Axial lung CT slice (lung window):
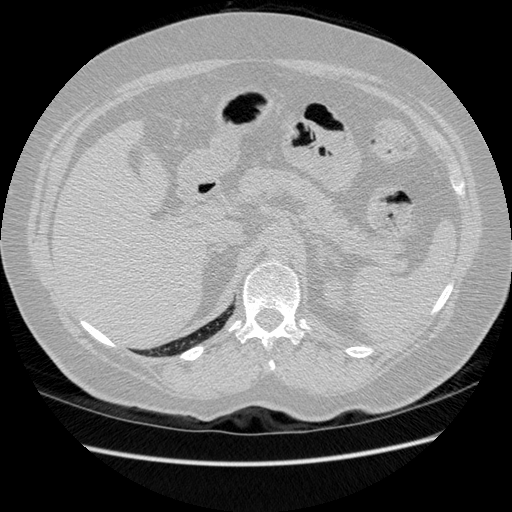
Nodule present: no